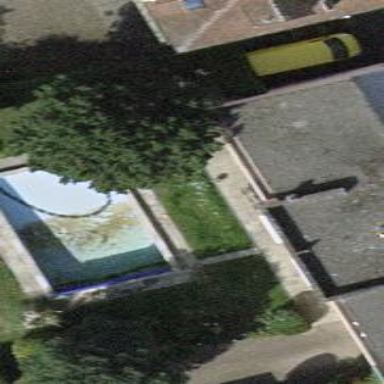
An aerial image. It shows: Outdoor personal swimming pool situated in leisure land.